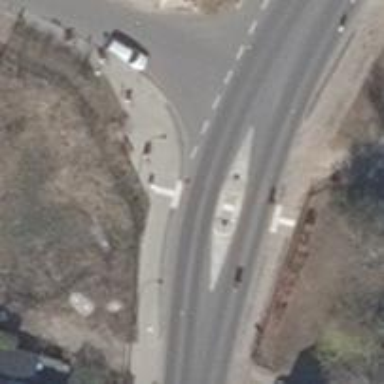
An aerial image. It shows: Uncontrolled footway crossing with median island.